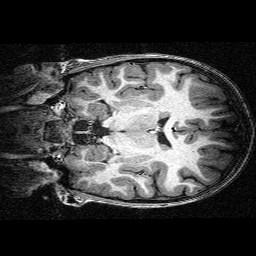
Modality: T1w
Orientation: coronal
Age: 9
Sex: male
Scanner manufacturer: siemens
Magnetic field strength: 3 T
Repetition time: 2.3 s
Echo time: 0.00336 s